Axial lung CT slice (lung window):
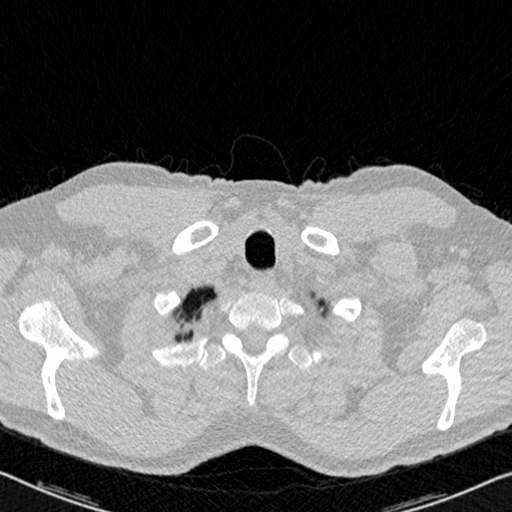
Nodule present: no